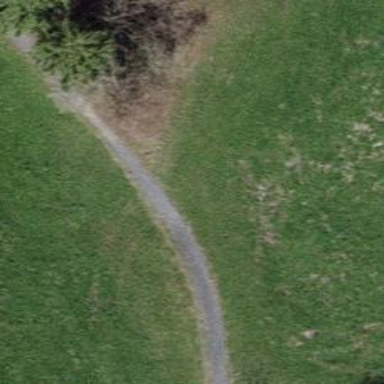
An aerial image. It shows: Footway with surface of pebblestone.